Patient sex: M
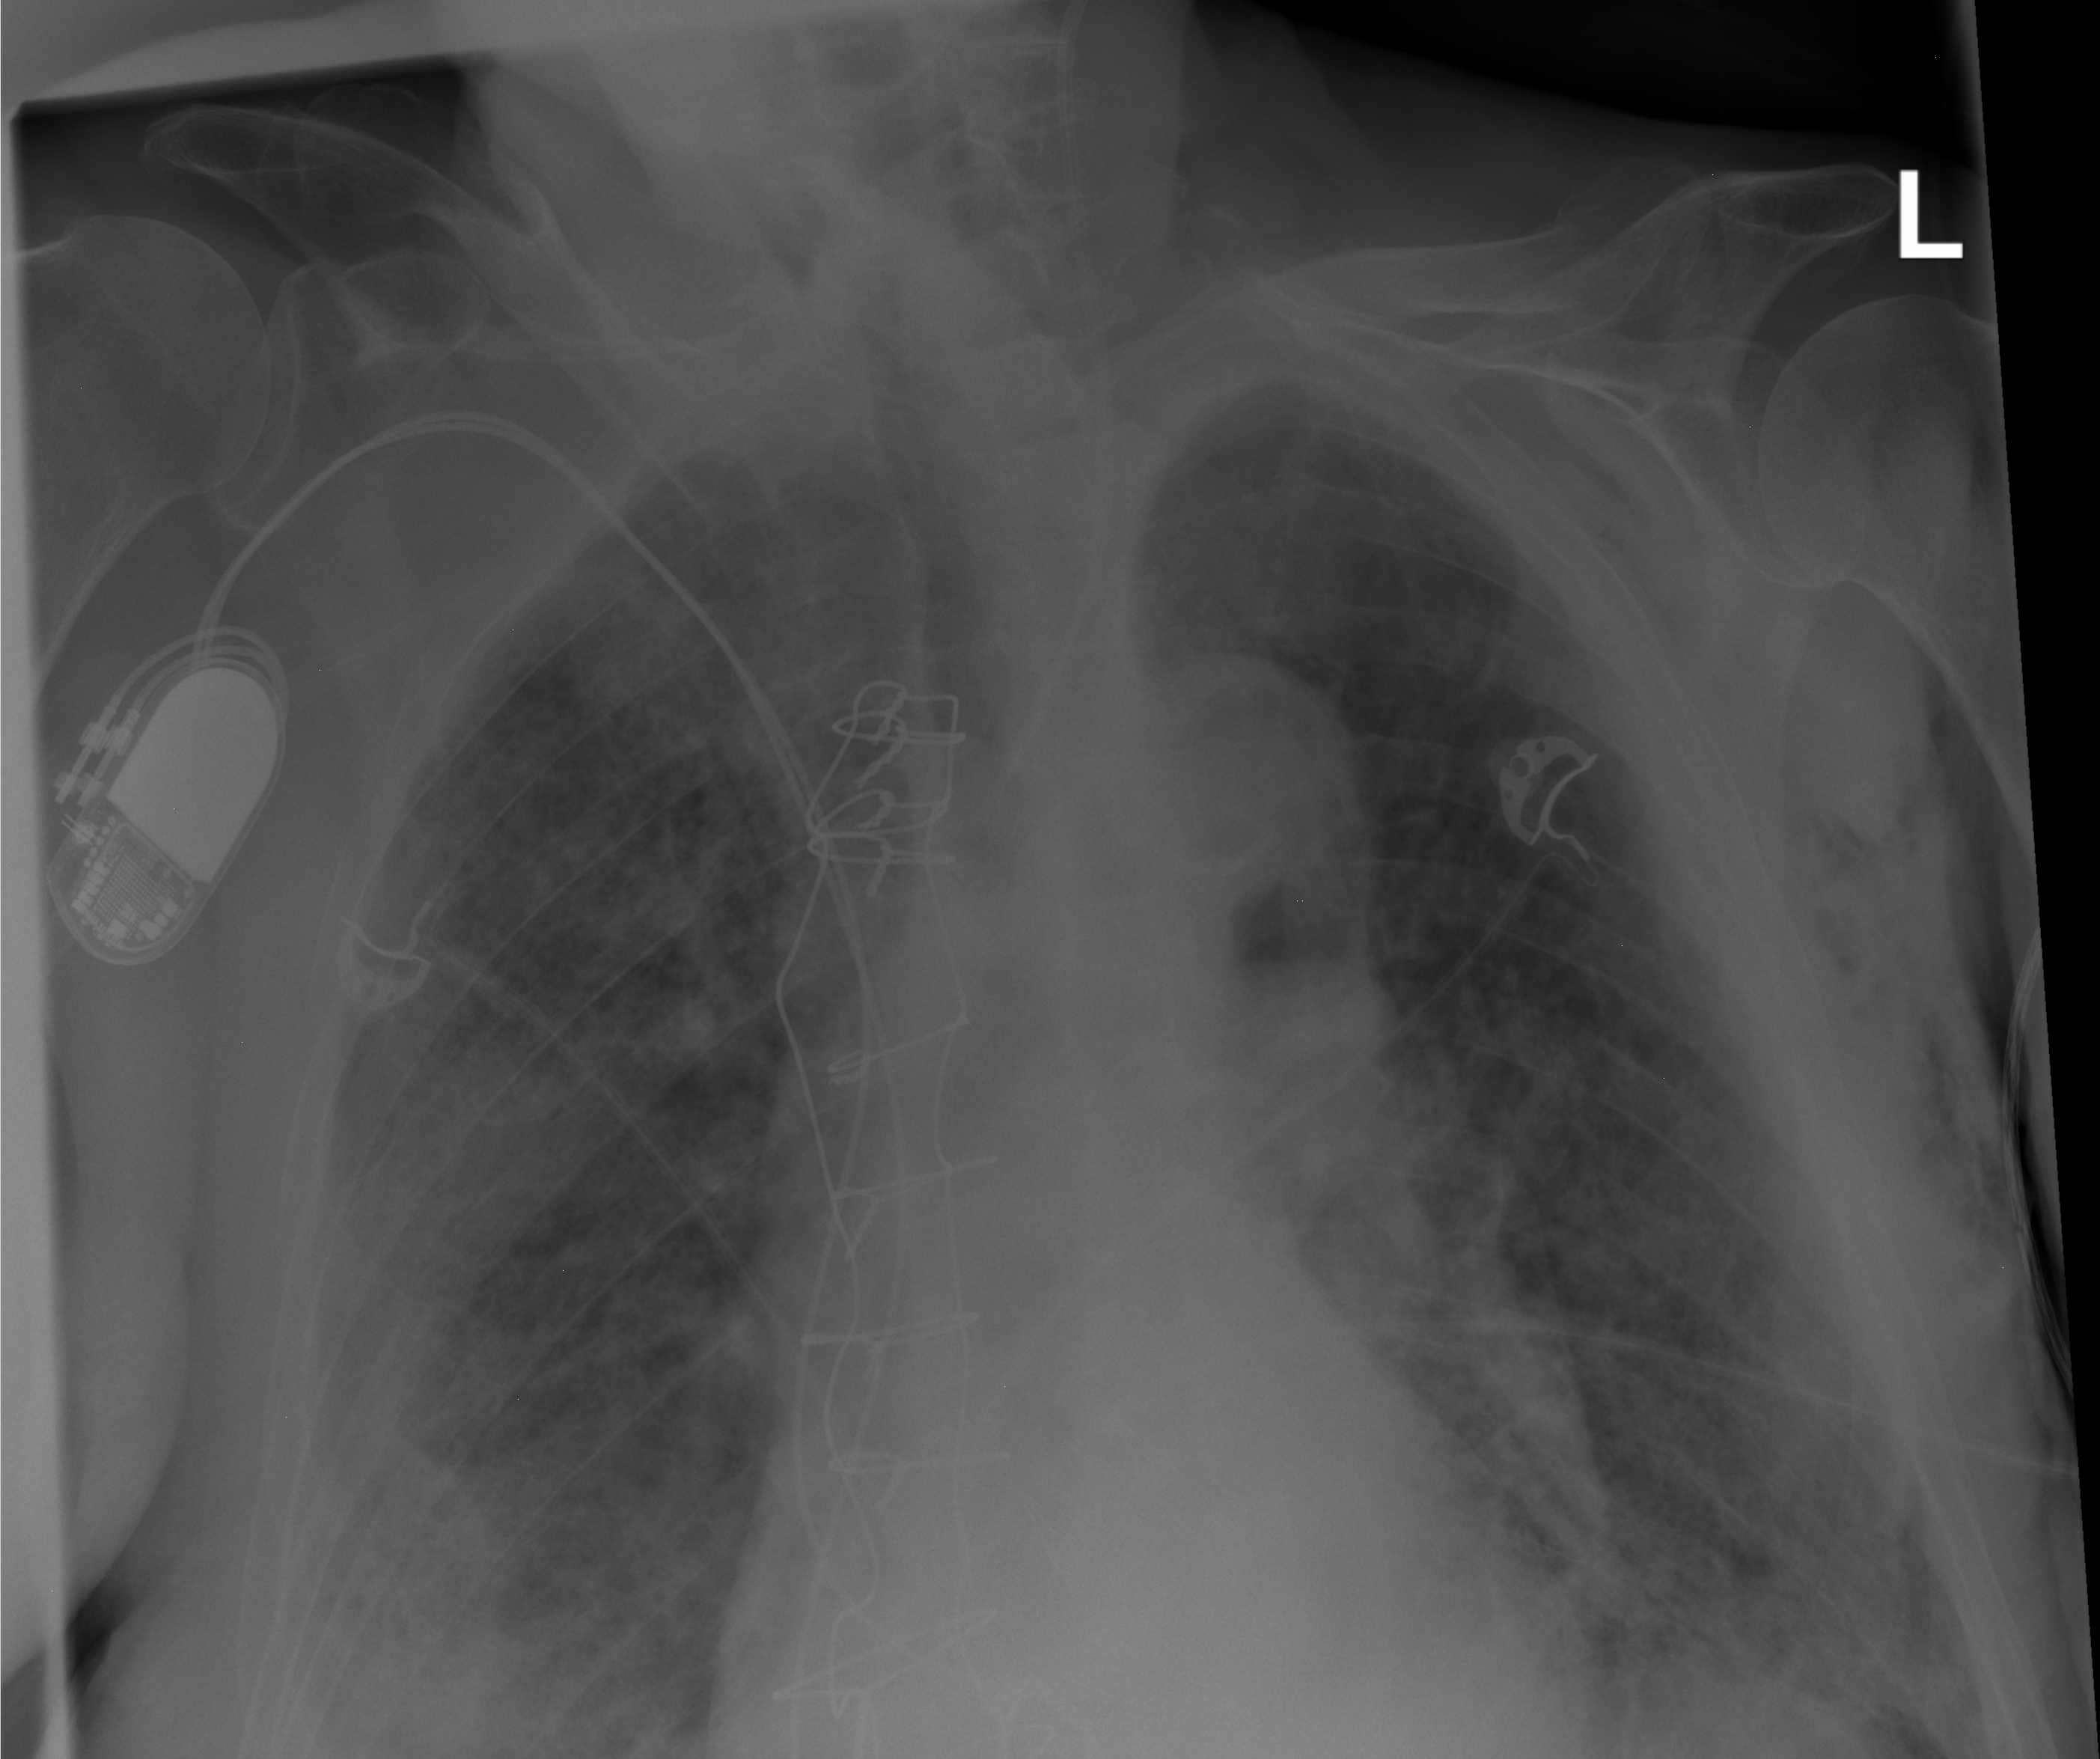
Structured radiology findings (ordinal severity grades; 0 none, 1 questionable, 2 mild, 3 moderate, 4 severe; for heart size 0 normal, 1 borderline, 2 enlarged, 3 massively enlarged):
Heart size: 1
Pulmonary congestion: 2
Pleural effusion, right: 2
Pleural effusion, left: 2
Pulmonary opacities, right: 3
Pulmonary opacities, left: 3
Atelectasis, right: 2
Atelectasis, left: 2